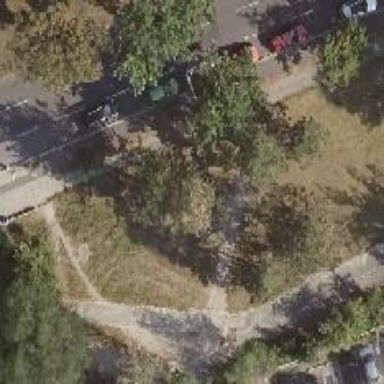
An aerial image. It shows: Compacted path.